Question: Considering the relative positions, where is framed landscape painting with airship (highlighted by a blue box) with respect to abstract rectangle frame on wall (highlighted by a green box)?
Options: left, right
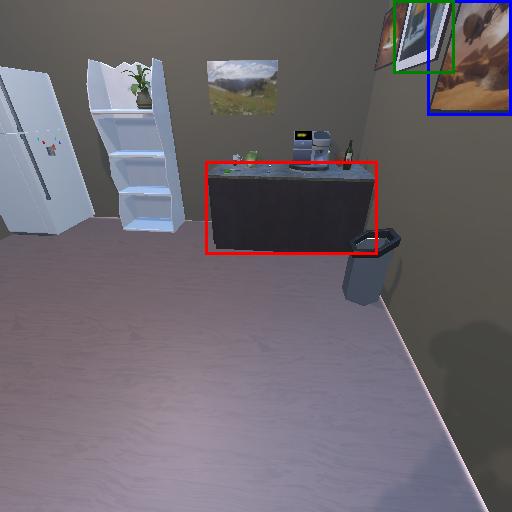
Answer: left